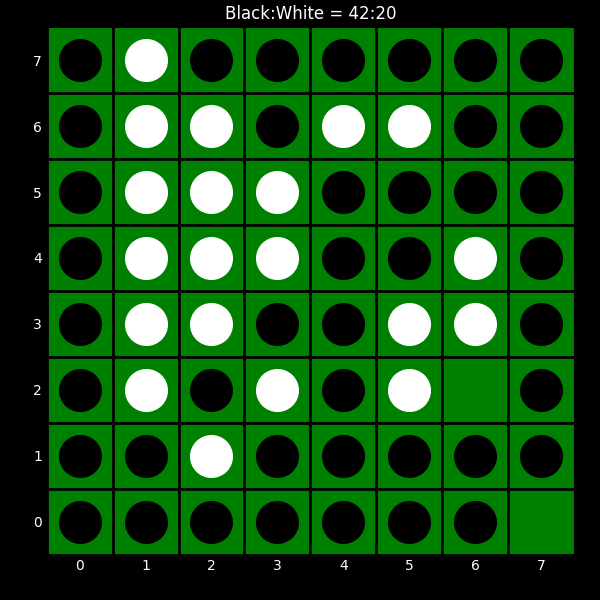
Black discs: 42
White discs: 20